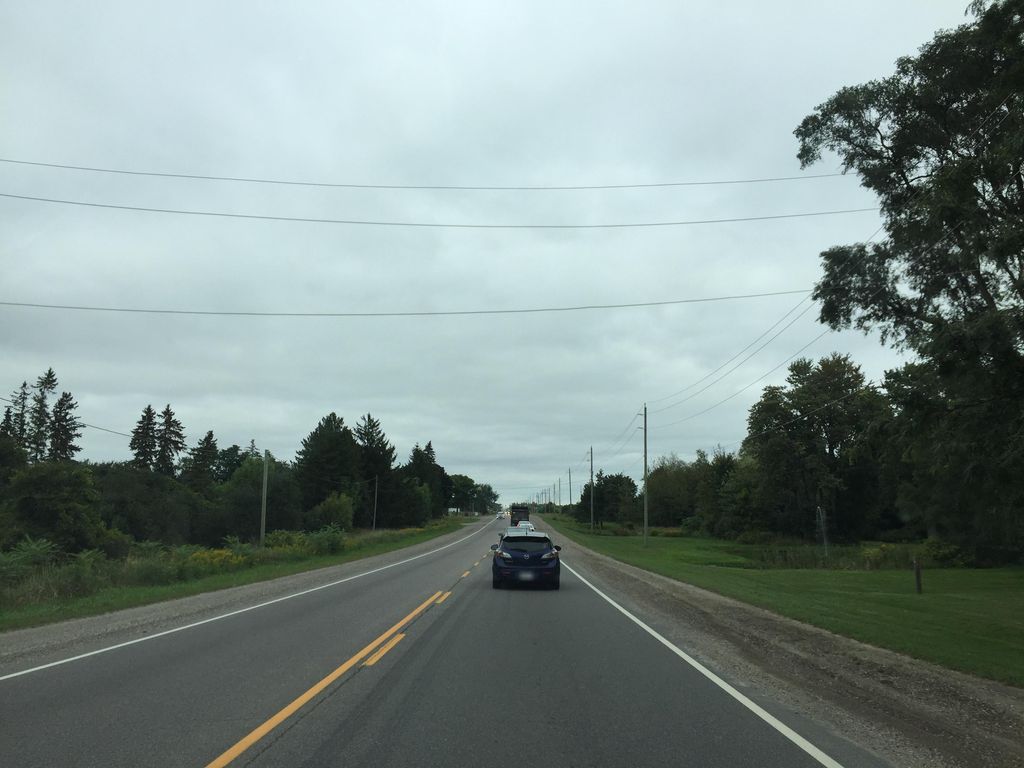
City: kitchener-waterloo